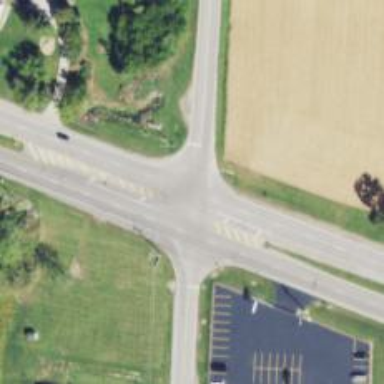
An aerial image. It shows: Tertiary road with asphalt surface.